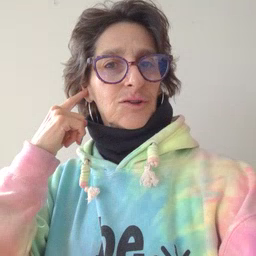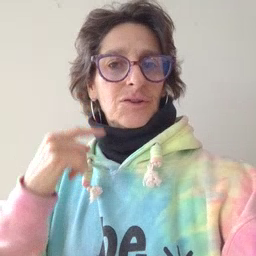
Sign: ear